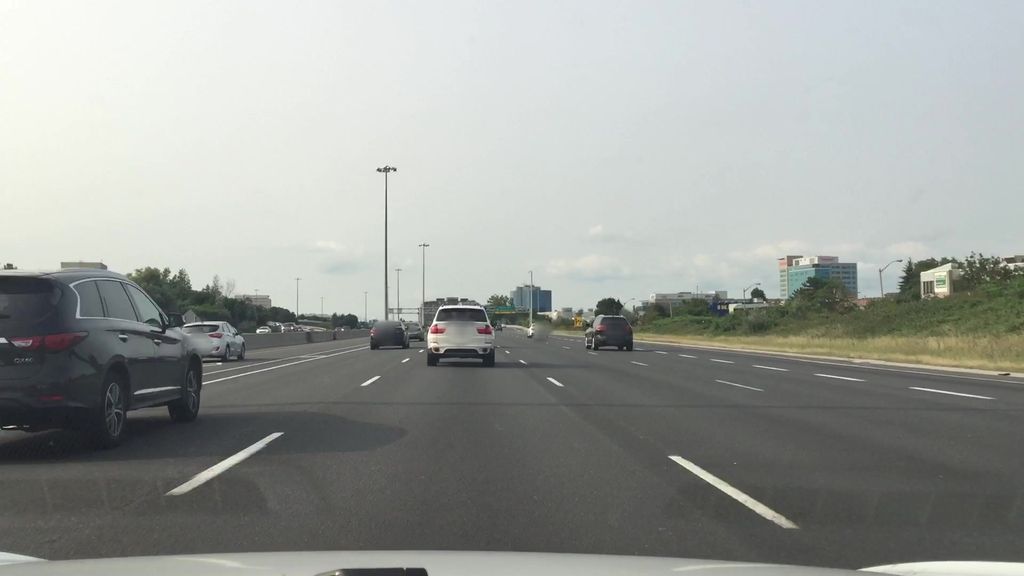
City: toronto